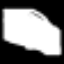
Label: chair